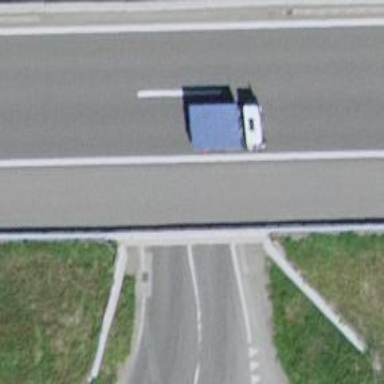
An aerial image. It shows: Tertiary road passing through tunnel with asphalt surface.